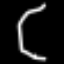
Label: octagon